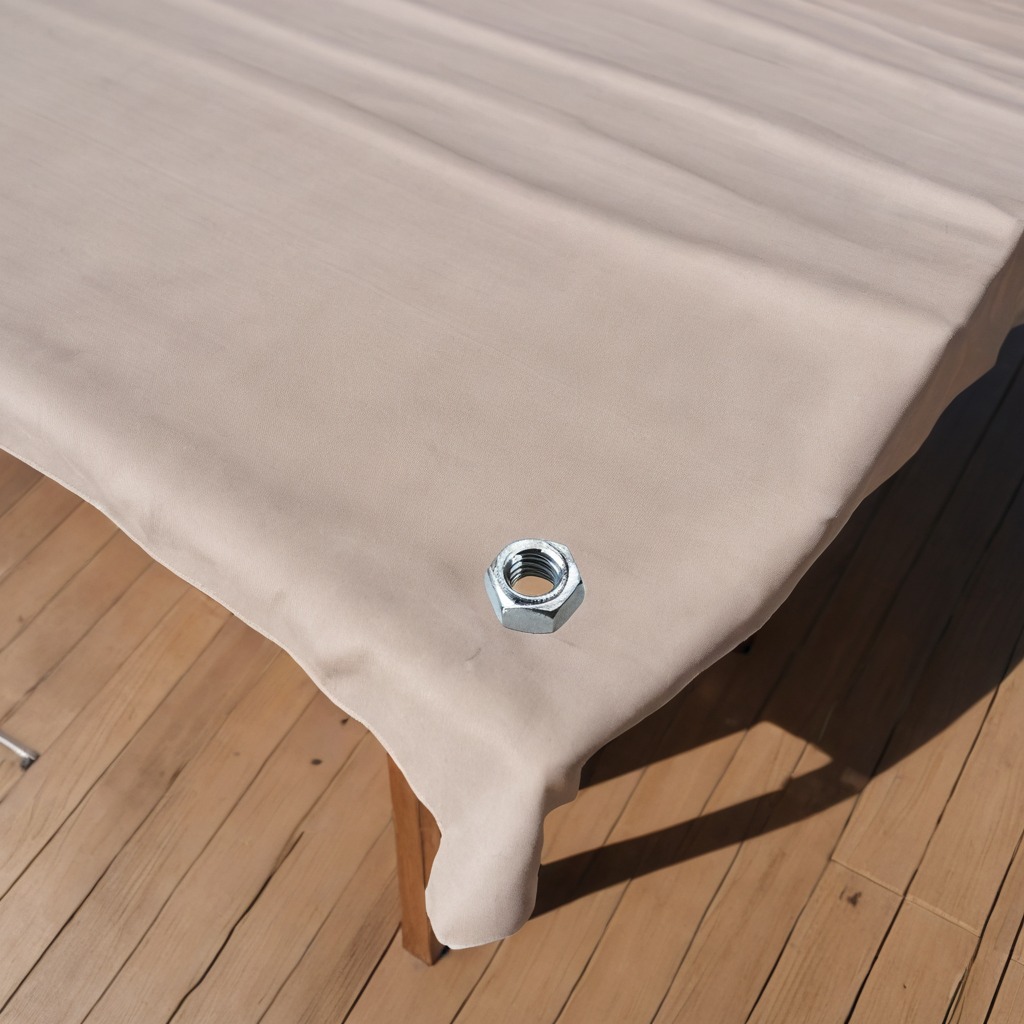
A metal nut is lying on the wooden table.